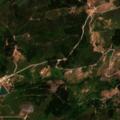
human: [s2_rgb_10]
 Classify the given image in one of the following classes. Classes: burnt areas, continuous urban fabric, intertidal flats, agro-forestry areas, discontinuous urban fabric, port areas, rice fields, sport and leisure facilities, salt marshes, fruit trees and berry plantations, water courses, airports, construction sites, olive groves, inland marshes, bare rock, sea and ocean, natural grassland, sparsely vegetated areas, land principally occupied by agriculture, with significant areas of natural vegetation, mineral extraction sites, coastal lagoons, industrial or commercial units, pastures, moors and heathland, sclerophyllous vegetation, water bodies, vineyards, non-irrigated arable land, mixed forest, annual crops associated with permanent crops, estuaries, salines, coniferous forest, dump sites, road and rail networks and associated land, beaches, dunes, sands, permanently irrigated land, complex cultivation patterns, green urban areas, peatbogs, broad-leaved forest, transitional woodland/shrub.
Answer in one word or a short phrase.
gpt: complex cultivation patterns, land principally occupied by agriculture, with significant areas of natural vegetation, broad-leaved forest, sclerophyllous vegetation